Field crop: maize
Growth stage: 2
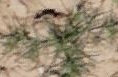
Species: salsola